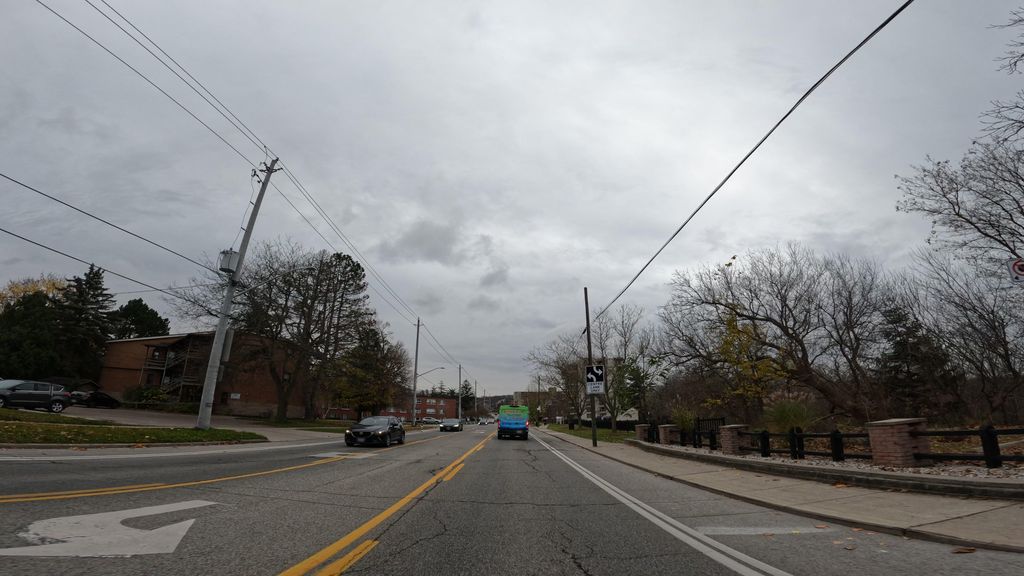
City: hamilton